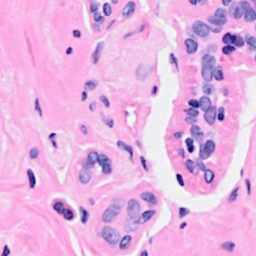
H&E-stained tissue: Breast